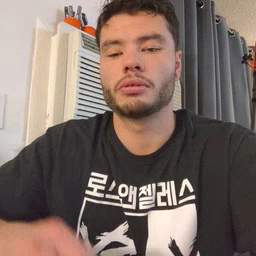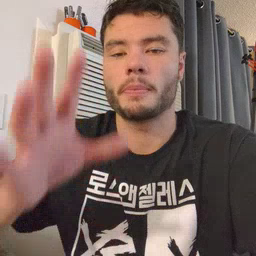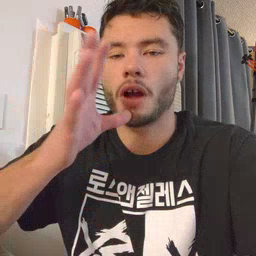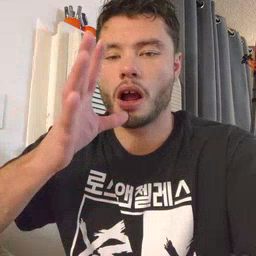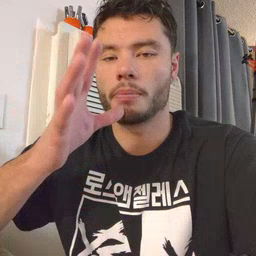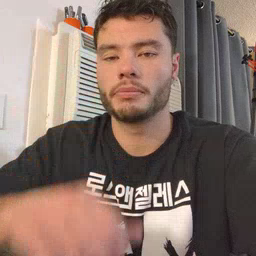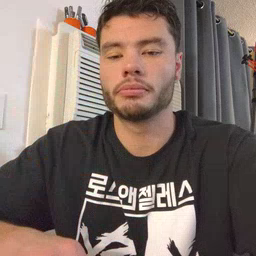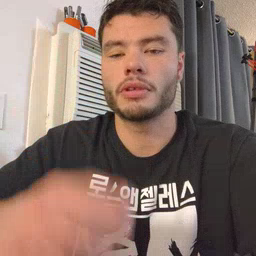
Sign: mom